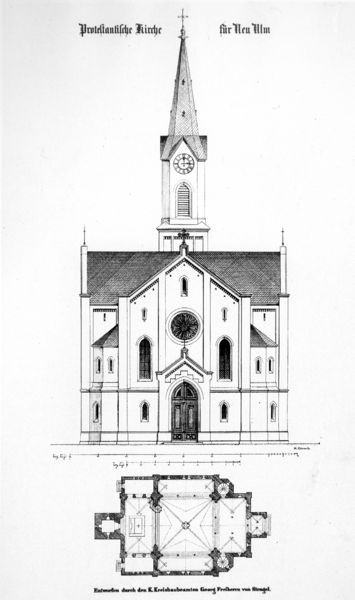
Titel: Evangelische Kirche Neu-Ulm, Grund- und Aufriss
Künstler: Georg von Stengel
Standort: München
Institution: Architekturmuseum der Technischen Universität
Schlagwörter: weiß, kirchturm, fenster, grau, pfeiler, schwarz, skizze, säule, tür, zeichnung, dach, gebäude, architektur, sockel, spitze, kirche, blatt, gotik, turm, turmspitze, schrift, papier, ansicht, fassade, giebel, mauer, graphik, türe, rundbogen, spitz, symmetrie, streng, uhr, abbild, tor, wände, eingang, gewölbe, glockenturm, kirchenturm, kreuz, türmchen, stern, dom, druck, stich, schwarzweiß, text, überschrift, entwurf, langhaus, neu, dreiecksgiebel, portal, gotisch, rosette, seitenschiff, spitzbogen, christlich, kapelle, plan, achse, grund, kupferstich, zeiger, kirsche, sakralbau, legende, geschoss, turmuhr, grundriss, lisenen, massstab, aufriss, etage, bauzeichnung, ädikula, bauplan, kriche, zentralbau, satteldach, romanisch, einschiffig, hallenkirche, vierung, längsschiff, fensterrose, baustil, spitzdach, neogotik, planung, faltdach, ulm, neoromanisch, neu ulm, ausgeschiedene vierung, evangelisch, protestantisch, mosche, pfieler, tutmspize, lisenenen, grundrid